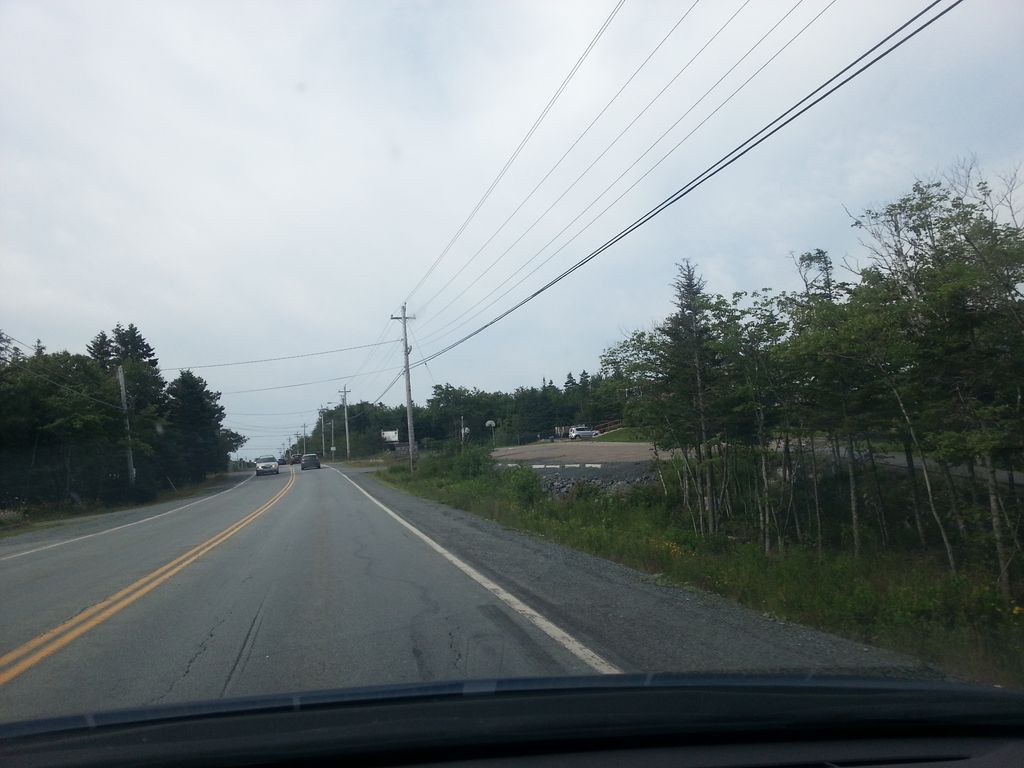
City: halifax